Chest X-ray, AP view. Patient: 46 years old, sex M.
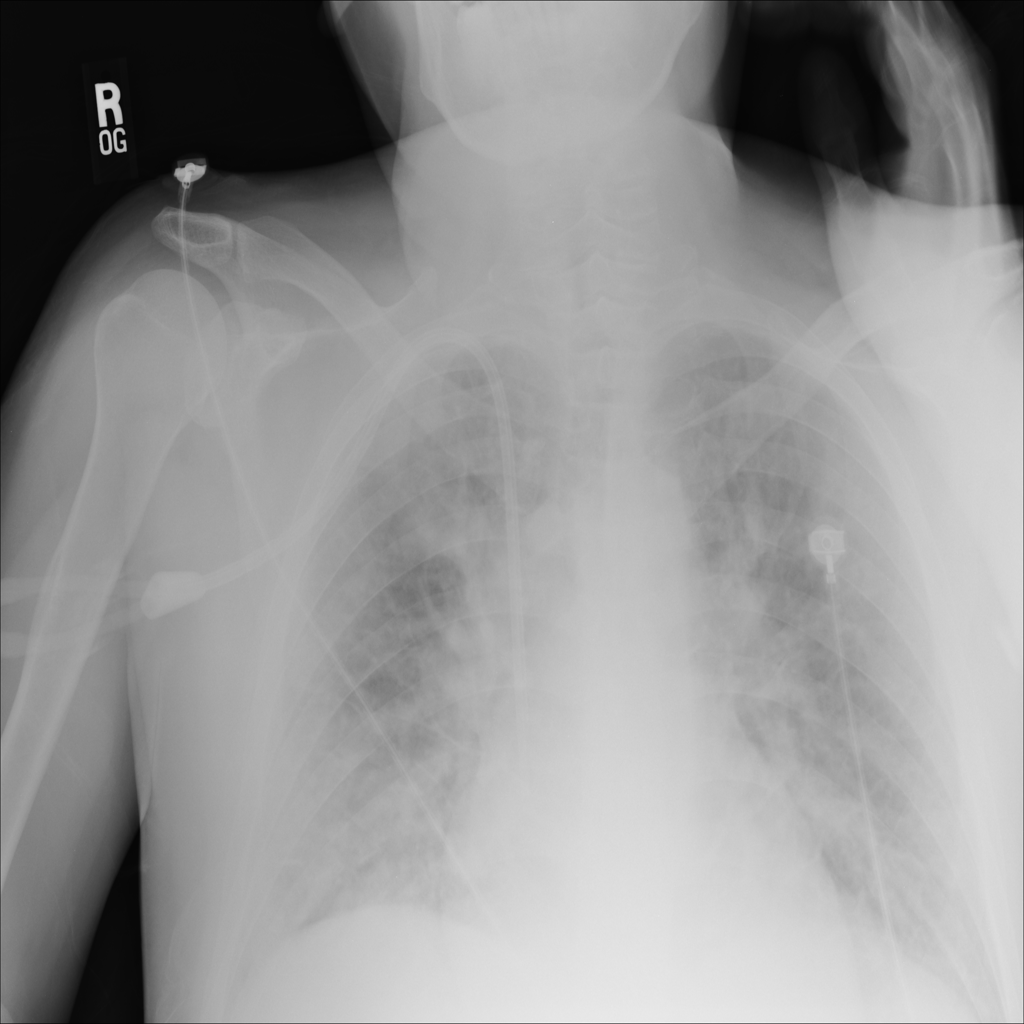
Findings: No Finding